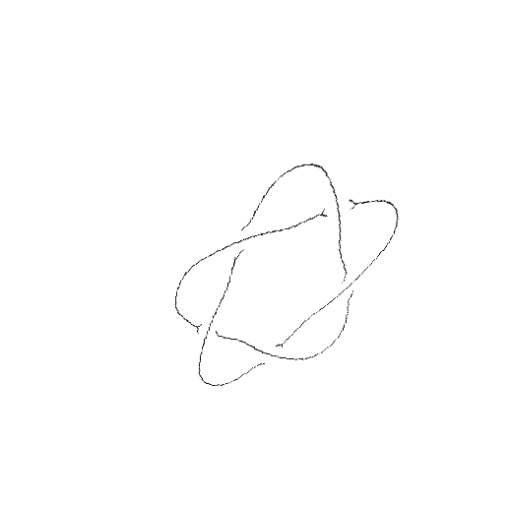
Crossing number: 5